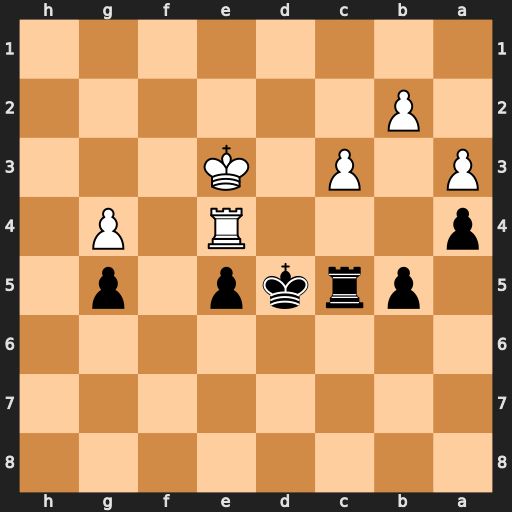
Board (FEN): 8/8/8/1prkp1p1/p3R1P1/P1P1K3/1P6/8
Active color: b
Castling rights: -
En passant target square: -
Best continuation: Rc4 Rxc4 Kxc4 Ke4 Kb3